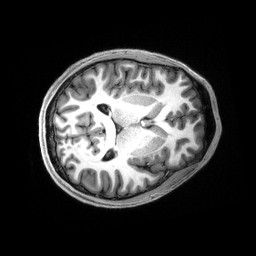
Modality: T1w
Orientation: axial
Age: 20
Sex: male
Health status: healthy
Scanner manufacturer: siemens
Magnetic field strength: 3 T
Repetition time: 2.5 s
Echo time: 0.00222 s